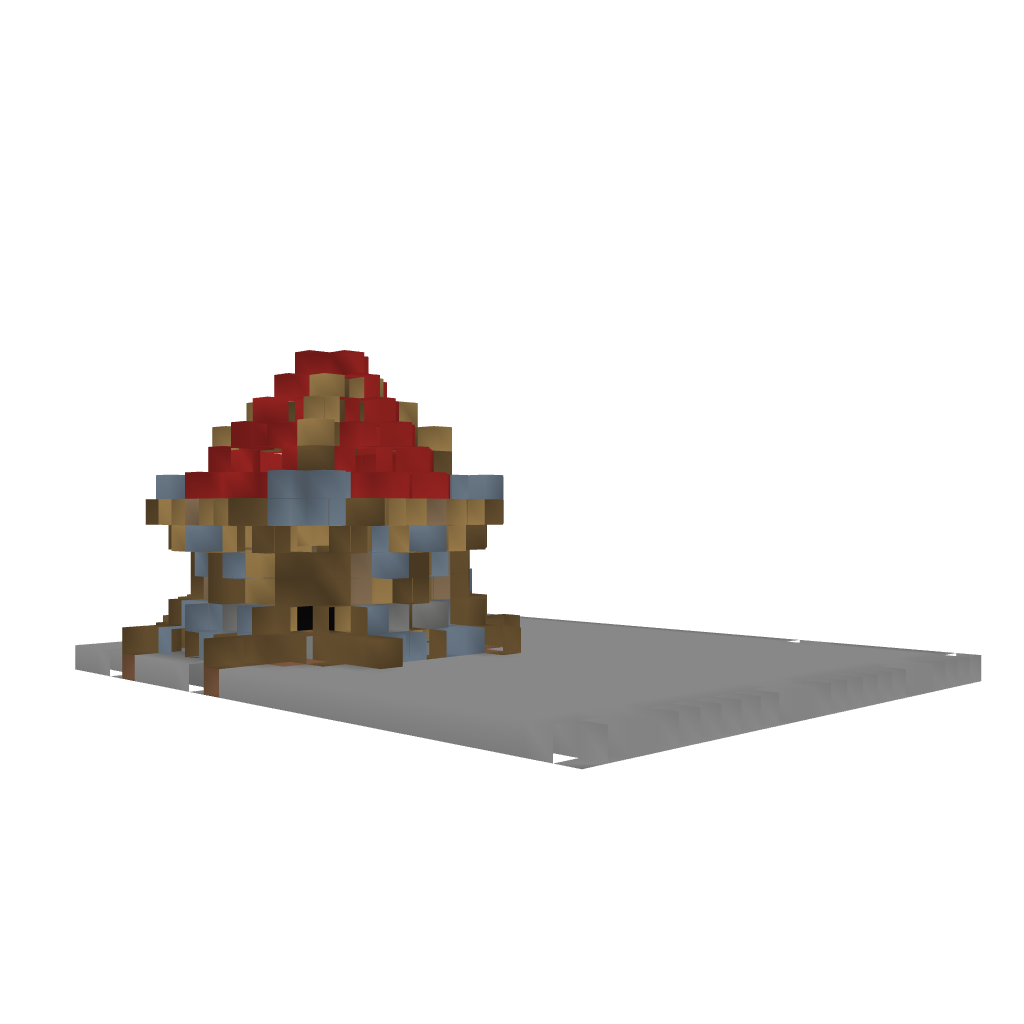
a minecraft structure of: Orc Hut My _Kingrazor_